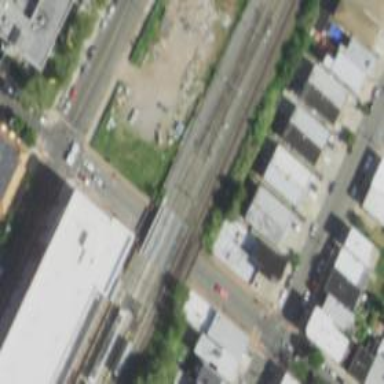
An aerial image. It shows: Bridge for light rail electrified with contact line.